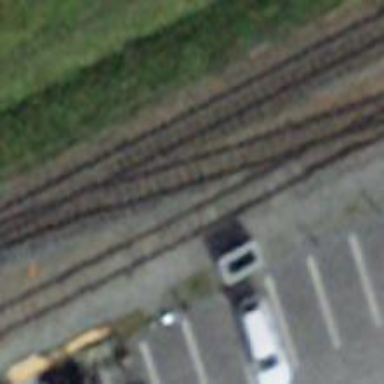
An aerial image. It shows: Narrow-gauge railway siding with contact lines for electrification.